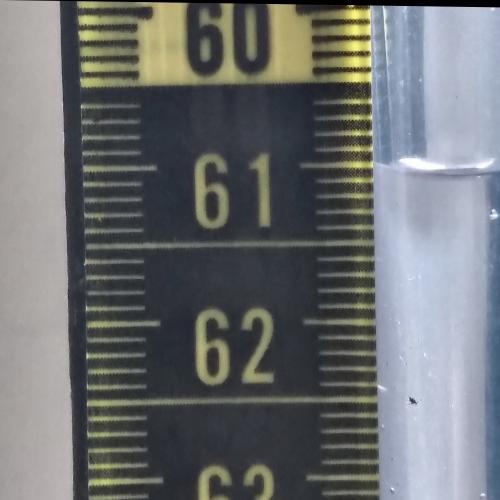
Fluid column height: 61.0 cm